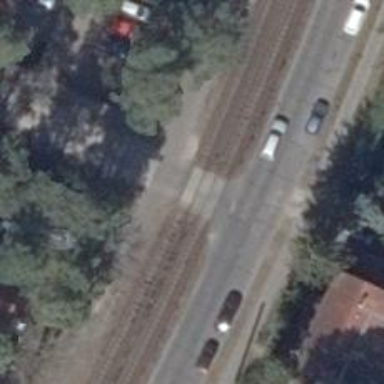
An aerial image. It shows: Tram level crossing on the railway.